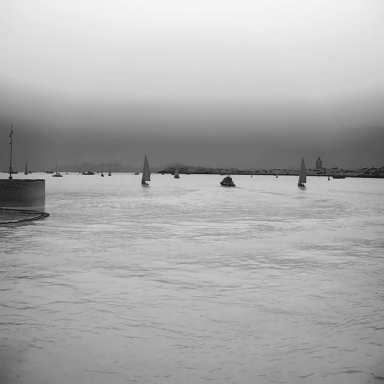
There are 12 objects shown in the infrared image, including a canoe, a container_ship, seven sailboats, and three bulk_carriers.